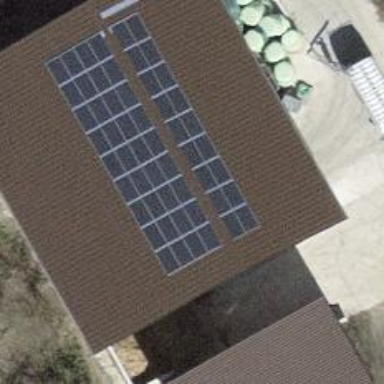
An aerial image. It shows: Solar power generator using photovoltaic panels.